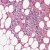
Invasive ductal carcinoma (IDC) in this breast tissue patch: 0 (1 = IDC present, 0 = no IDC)